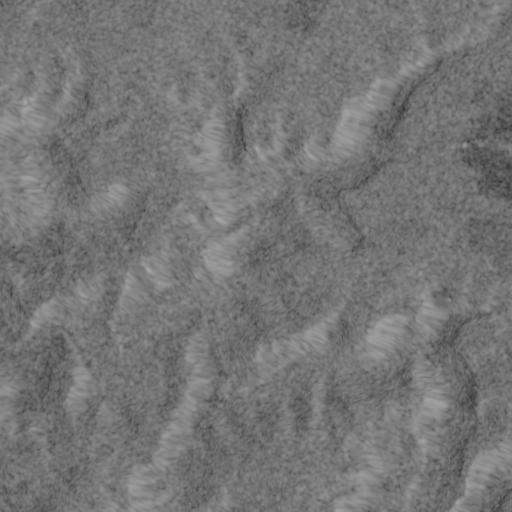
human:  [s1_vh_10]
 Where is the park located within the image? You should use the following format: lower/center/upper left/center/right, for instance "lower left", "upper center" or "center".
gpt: The park is located in the lower right of the image.
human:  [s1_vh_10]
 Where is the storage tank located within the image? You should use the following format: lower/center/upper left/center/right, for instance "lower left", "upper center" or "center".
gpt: The storage tank is located in the lower right of the image.
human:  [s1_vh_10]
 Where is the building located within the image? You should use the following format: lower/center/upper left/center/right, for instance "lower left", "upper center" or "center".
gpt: The building is located in the lower of the image.
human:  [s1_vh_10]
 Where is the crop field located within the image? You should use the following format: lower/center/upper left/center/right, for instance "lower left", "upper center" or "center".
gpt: There is no crop field in the image.

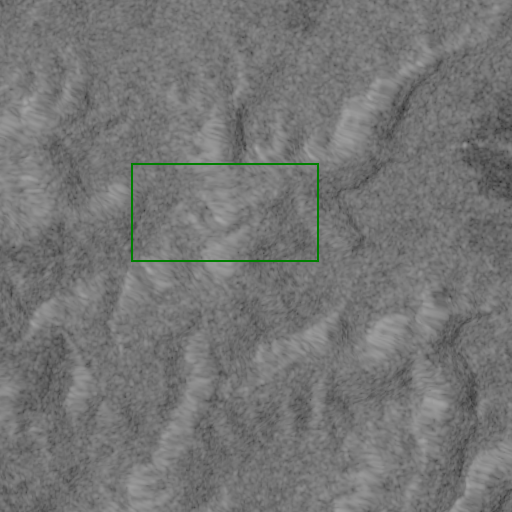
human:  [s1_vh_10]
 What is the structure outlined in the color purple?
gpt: There is no purple outline.
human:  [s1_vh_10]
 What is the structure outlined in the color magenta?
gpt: There is no structure outlined in magenta.